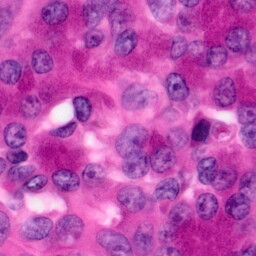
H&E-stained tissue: Pancreatic